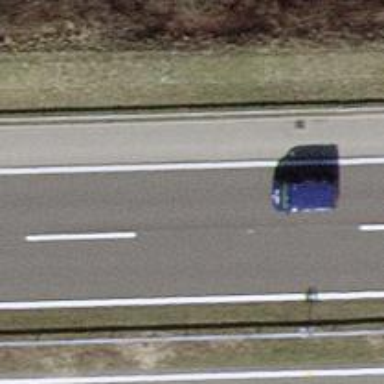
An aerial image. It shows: Asphalt motorway.